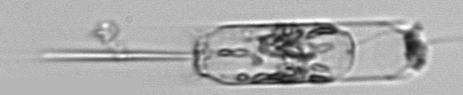
Label: Ditylum_brightwellii